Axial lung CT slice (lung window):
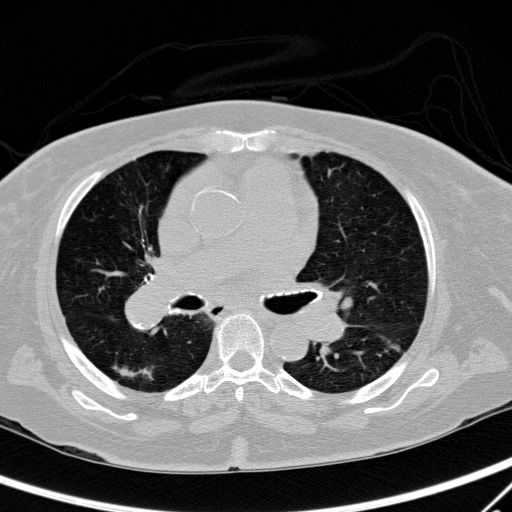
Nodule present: yes
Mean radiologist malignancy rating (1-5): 5